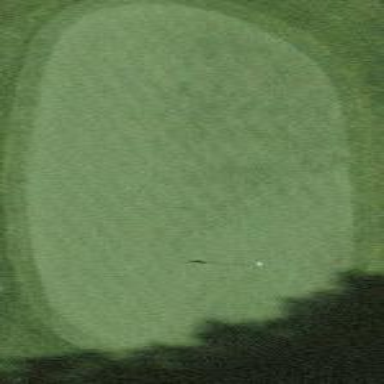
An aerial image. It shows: Picturesque green golfing area with grass land use.